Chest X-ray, AP view. Patient: 56 years old, sex F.
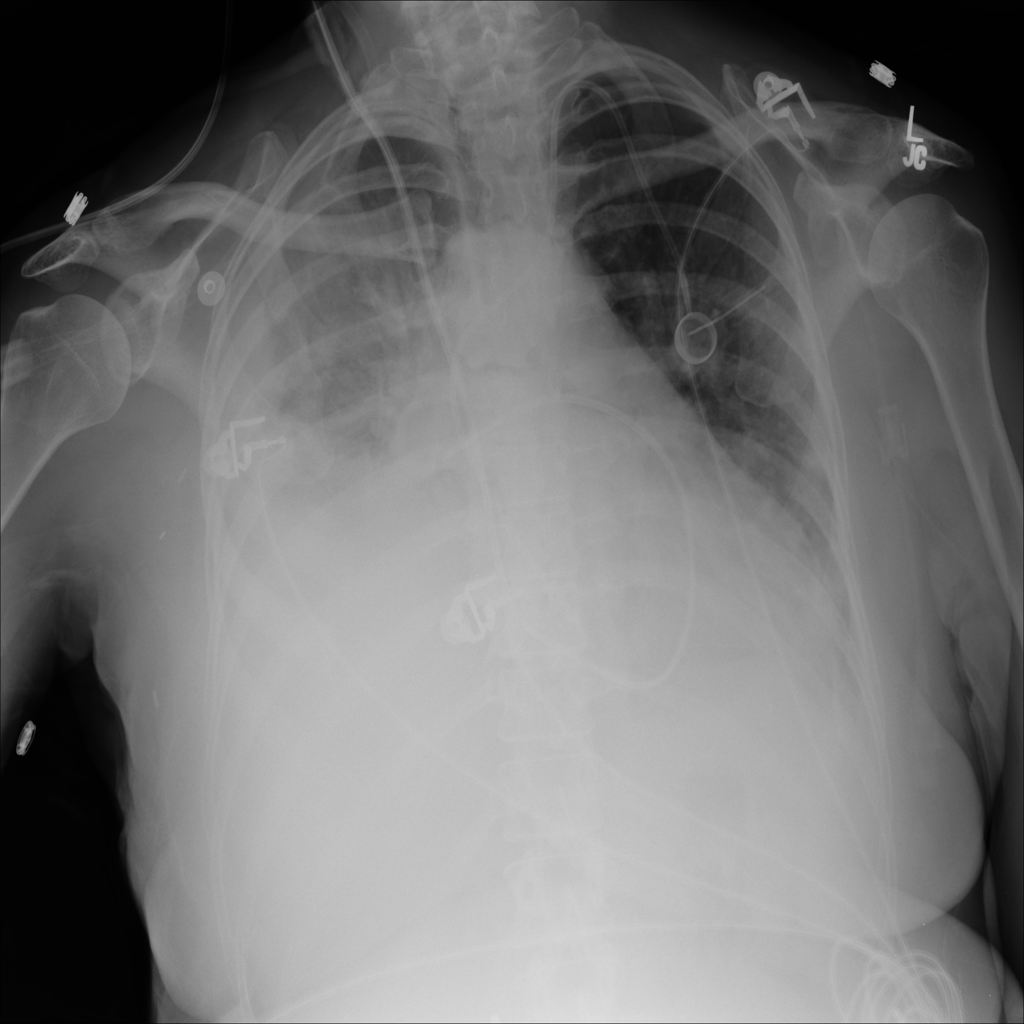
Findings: No Finding